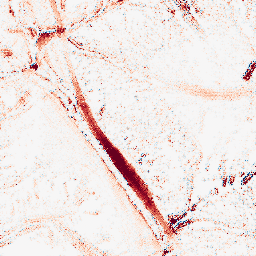
Category: morphological
Decomposition family: morphological_diamond
Decomposition parameters: operation: opening
radius: 10
Upsampling method: regularized
Upsampling parameters: scale: 2
lambda_reg: 0.1
Upsampling scale: 2